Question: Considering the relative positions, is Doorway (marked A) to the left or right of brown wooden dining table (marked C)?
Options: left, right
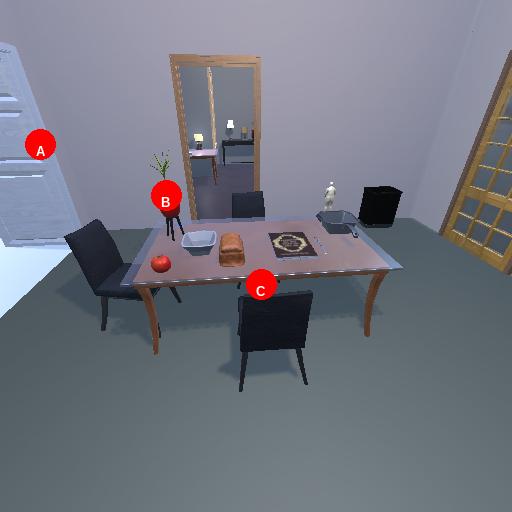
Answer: left